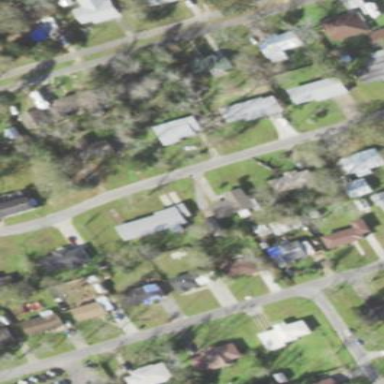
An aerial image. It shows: This residential area consists of single-family homes.